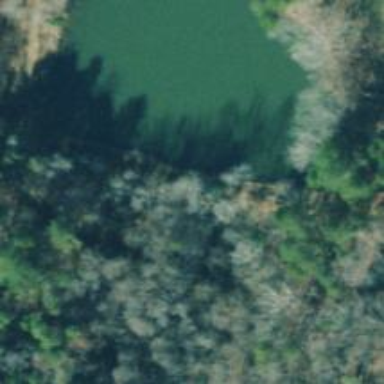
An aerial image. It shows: Reservoir.